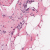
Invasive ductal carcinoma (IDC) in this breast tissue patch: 0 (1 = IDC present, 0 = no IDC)